Question: I am working on an enterprise web application (Java/J2EE based) which currently supports native authentication and authorization through acegi security.(version 1)
We are planning to add SAML based SSO authentication to the application.
In theory it looks simple, (see the image below)

But I just could not find any concrete way/tutorial/step by step solution in order to add SAML support to my application. Google pointed me to OpenSAML manual (posted the link below), but not much help there as well.
<URL>
Am I missing something very simple here. Please help or point me to the resources.
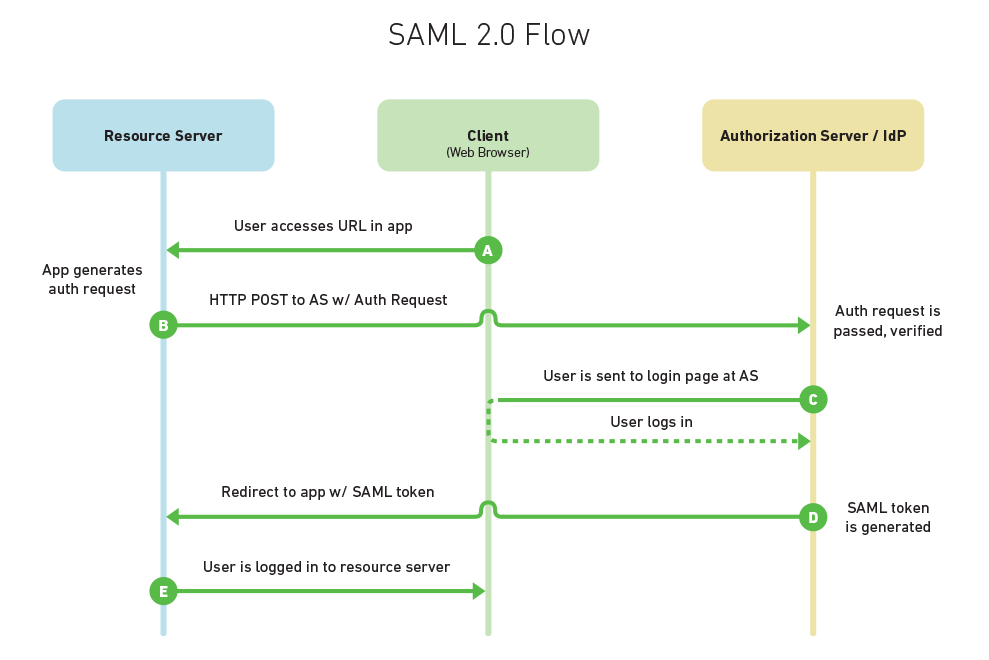
Answer: Have a look at:
<URL>
and
<URL>
There's links there for a number of ways to add client side SAML support.
Or you can go the "agent" route using something like OpenAM, Shibboleth (as above) Ping Identity etc.